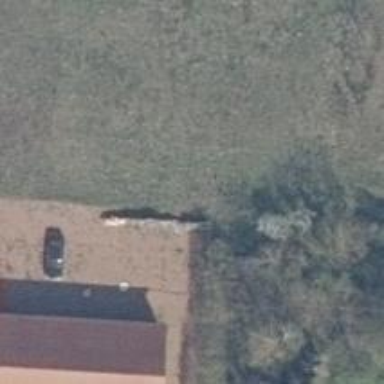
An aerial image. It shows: Driveway.